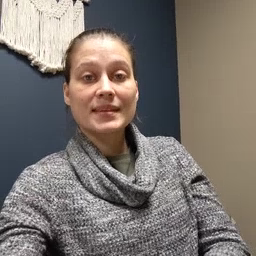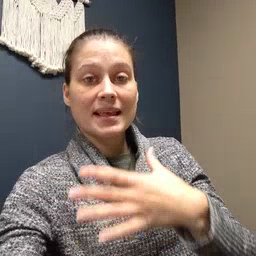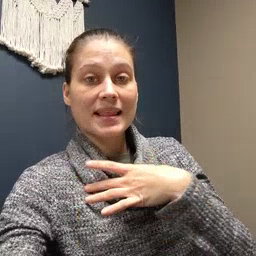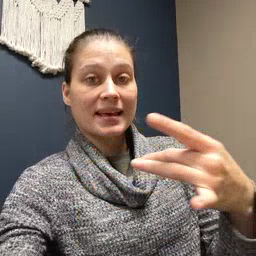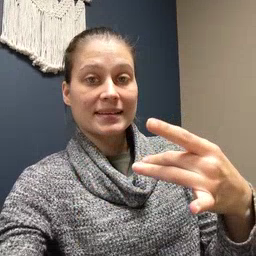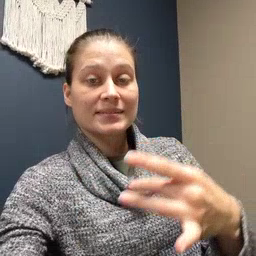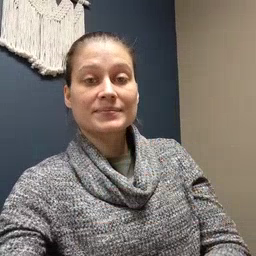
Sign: like